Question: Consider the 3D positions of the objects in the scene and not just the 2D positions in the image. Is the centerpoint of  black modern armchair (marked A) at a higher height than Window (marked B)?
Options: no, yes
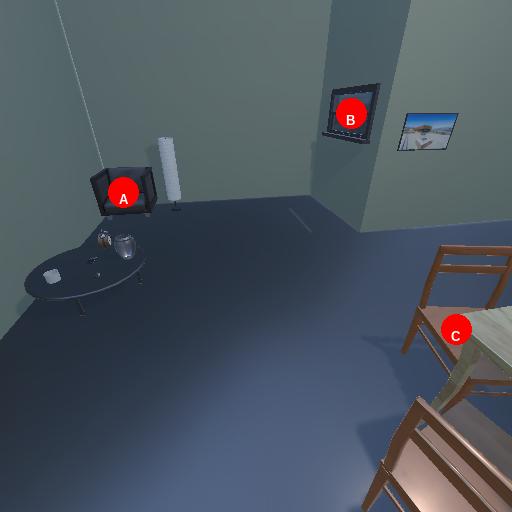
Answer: no